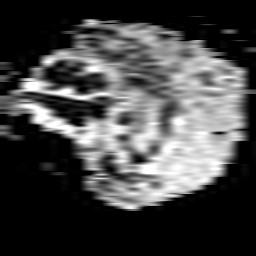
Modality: ADC
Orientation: sagittal
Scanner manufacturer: philips
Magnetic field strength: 3 T
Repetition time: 3.795 s
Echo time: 0.06119 s